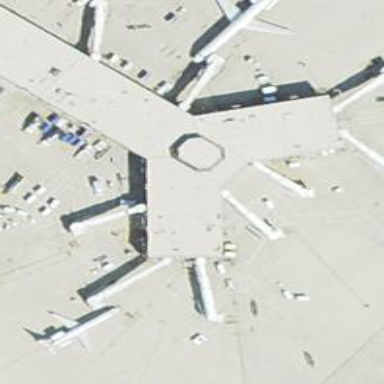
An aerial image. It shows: Airport gate.